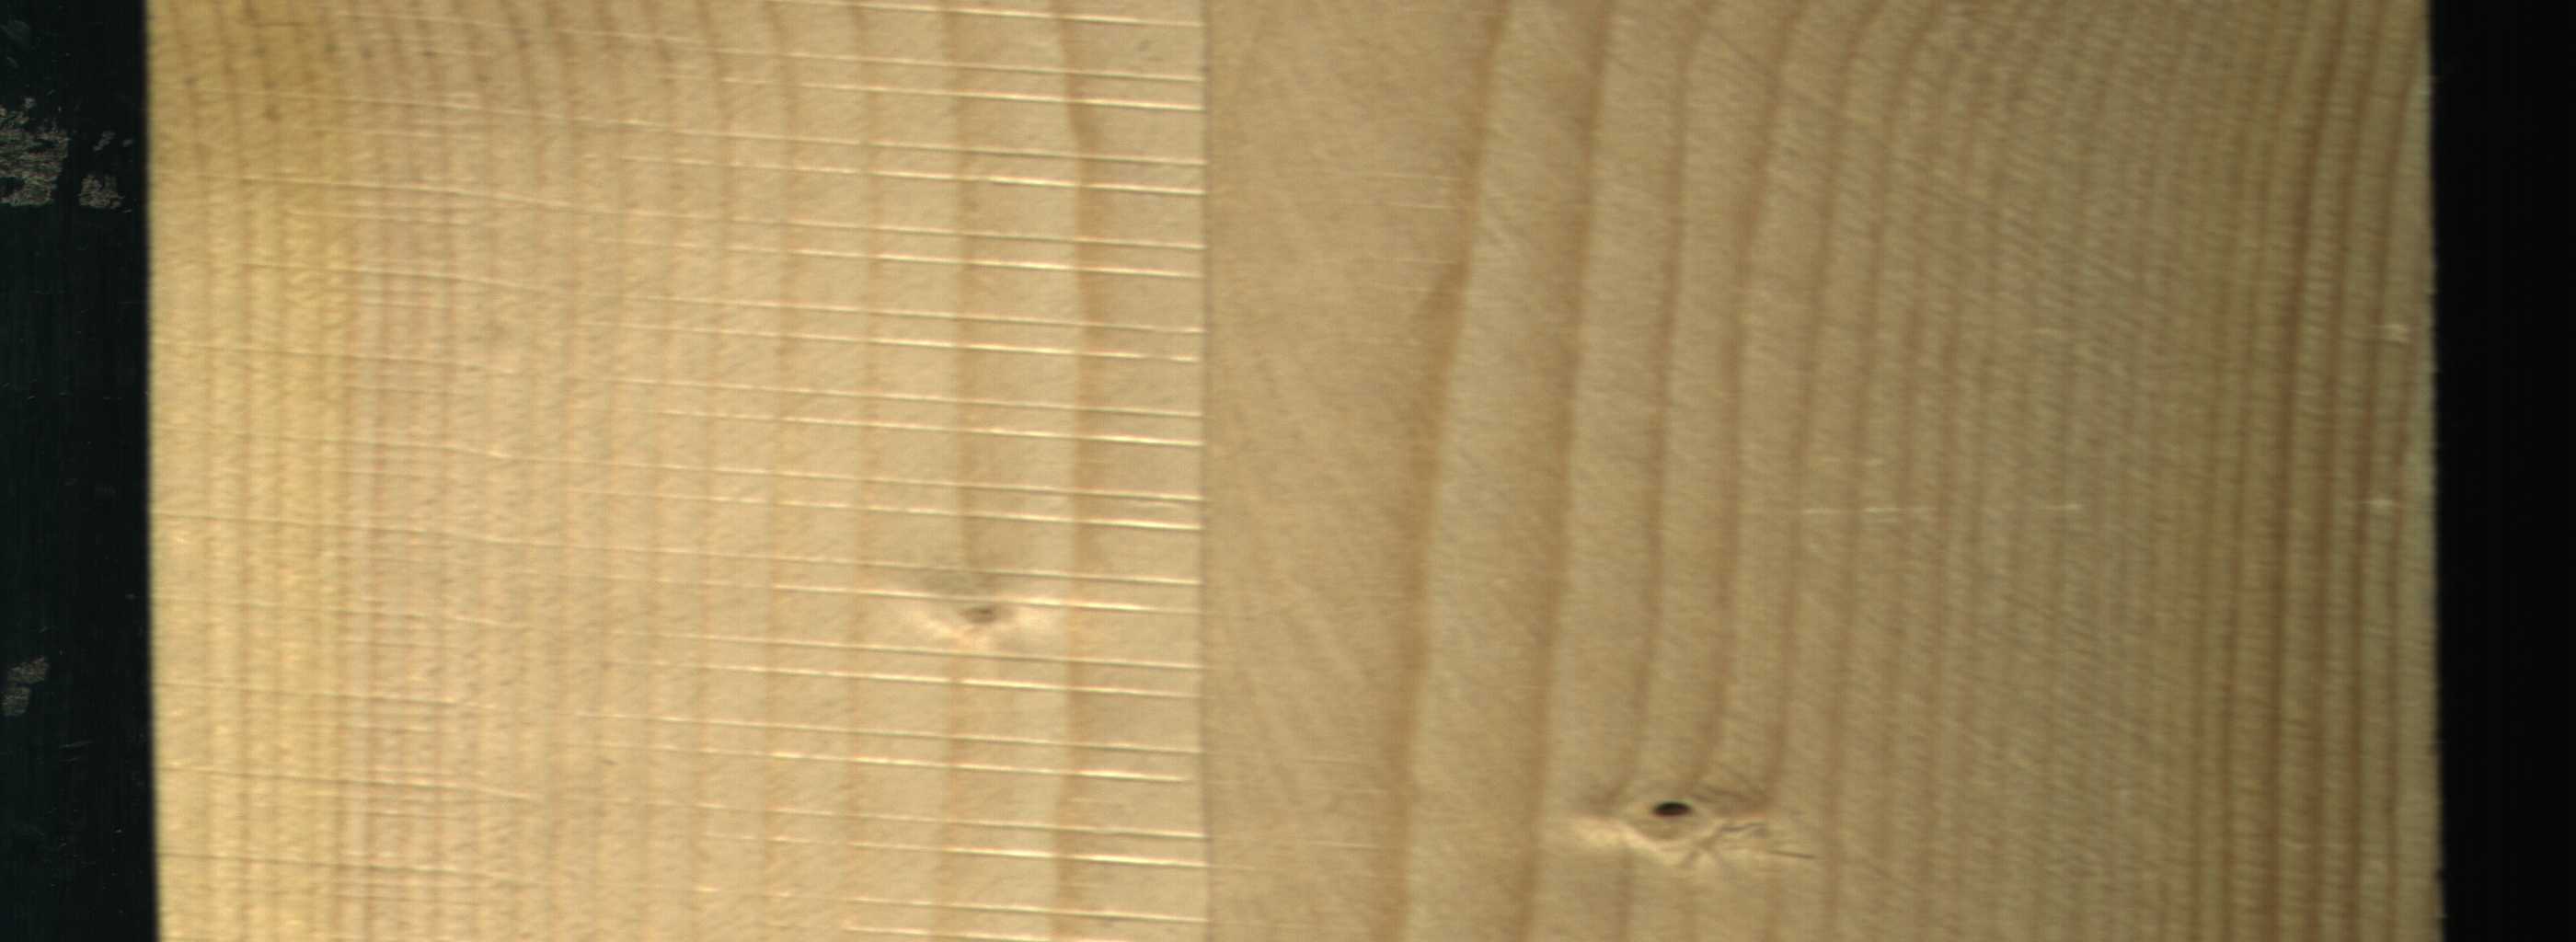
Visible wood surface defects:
Dead_Knot